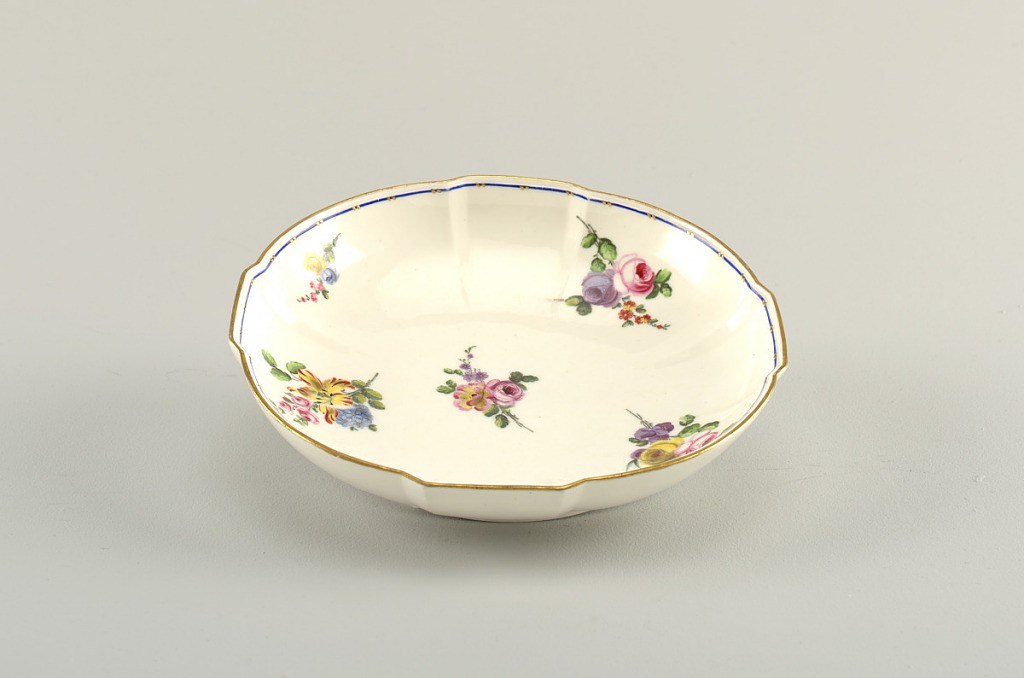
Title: Dish (One of Four)
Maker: Sèvres Porcelain Manufactory, French, established 1756
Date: ca. 1768
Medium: soft paste porcelain, vitreous enamel, gold
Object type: dish
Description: Round with four quadrant protrusions in sides. Decorated with floral sprays. Slim blue band on inside edge. Top edge gilded.